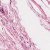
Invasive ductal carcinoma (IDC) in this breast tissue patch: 0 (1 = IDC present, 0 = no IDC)